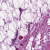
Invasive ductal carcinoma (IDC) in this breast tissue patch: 0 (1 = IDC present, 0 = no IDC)